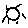
Label: sun